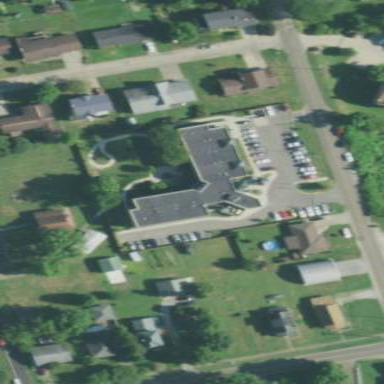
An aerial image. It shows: Retirement home located in apartment building.